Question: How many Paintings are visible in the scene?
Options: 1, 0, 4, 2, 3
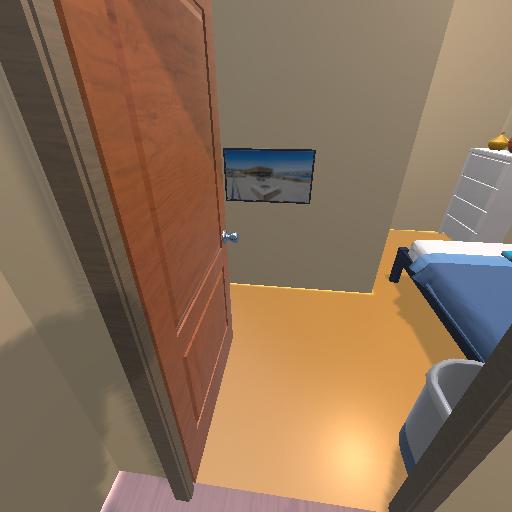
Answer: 1